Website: apple
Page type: delivery-shipping
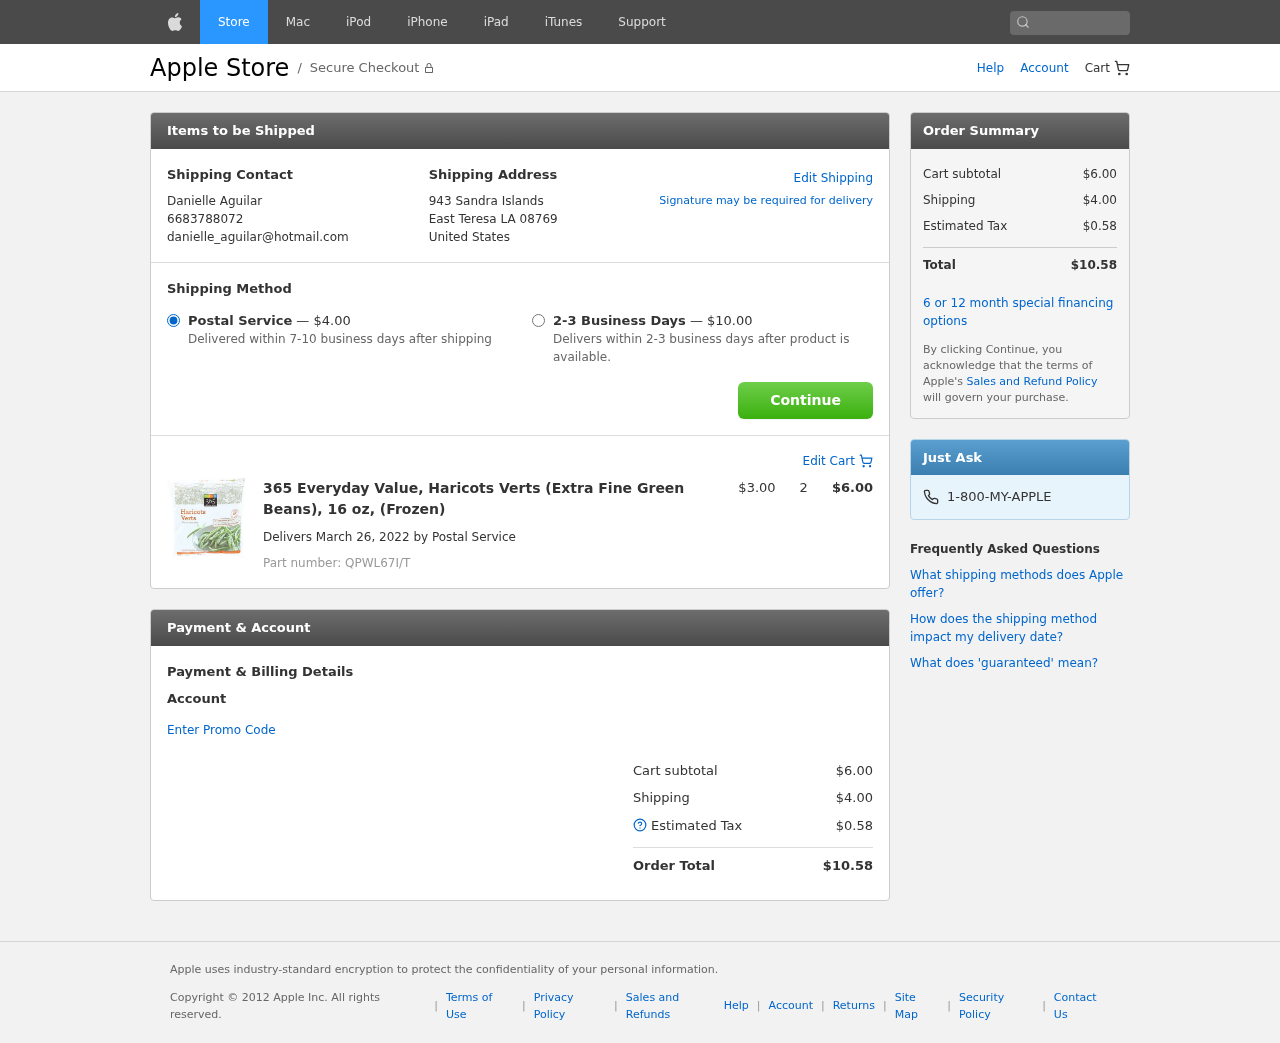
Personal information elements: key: PII_CITY
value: East Teresa
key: PII_COUNTRY
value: United States
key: PII_EMAIL
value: danielle_aguilar@hotmail.com
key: PII_FULLNAME
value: Danielle Aguilar
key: PII_PHONE
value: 6683788072
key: PII_POSTCODE
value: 08769
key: PII_STATE_ABBR
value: LA
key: PII_STREET
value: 943 Sandra Islands
Product elements: key: PRODUCT1_NAME
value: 365 Everyday Value, Haricots Verts (Extra Fine Green Beans), 16 oz, (Frozen)
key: PRODUCT1_PRICE
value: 3
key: PRODUCT1_QUANTITY
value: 2
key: PRODUCT1_SKU
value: QPWL67I/T
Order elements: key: ORDER_SHIPPING_COST
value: $4.00
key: ORDER_SUBTOTAL
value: $6.00
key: ORDER_DELIVERY_DATE
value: March 26, 2022
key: ORDER_TAX
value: $0.58
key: ORDER_TOTAL
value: $10.58